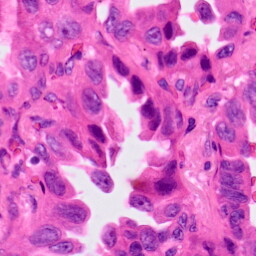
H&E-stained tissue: Lung